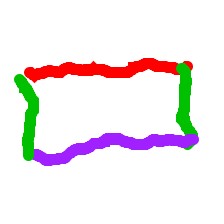
Shape: rectangle